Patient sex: M
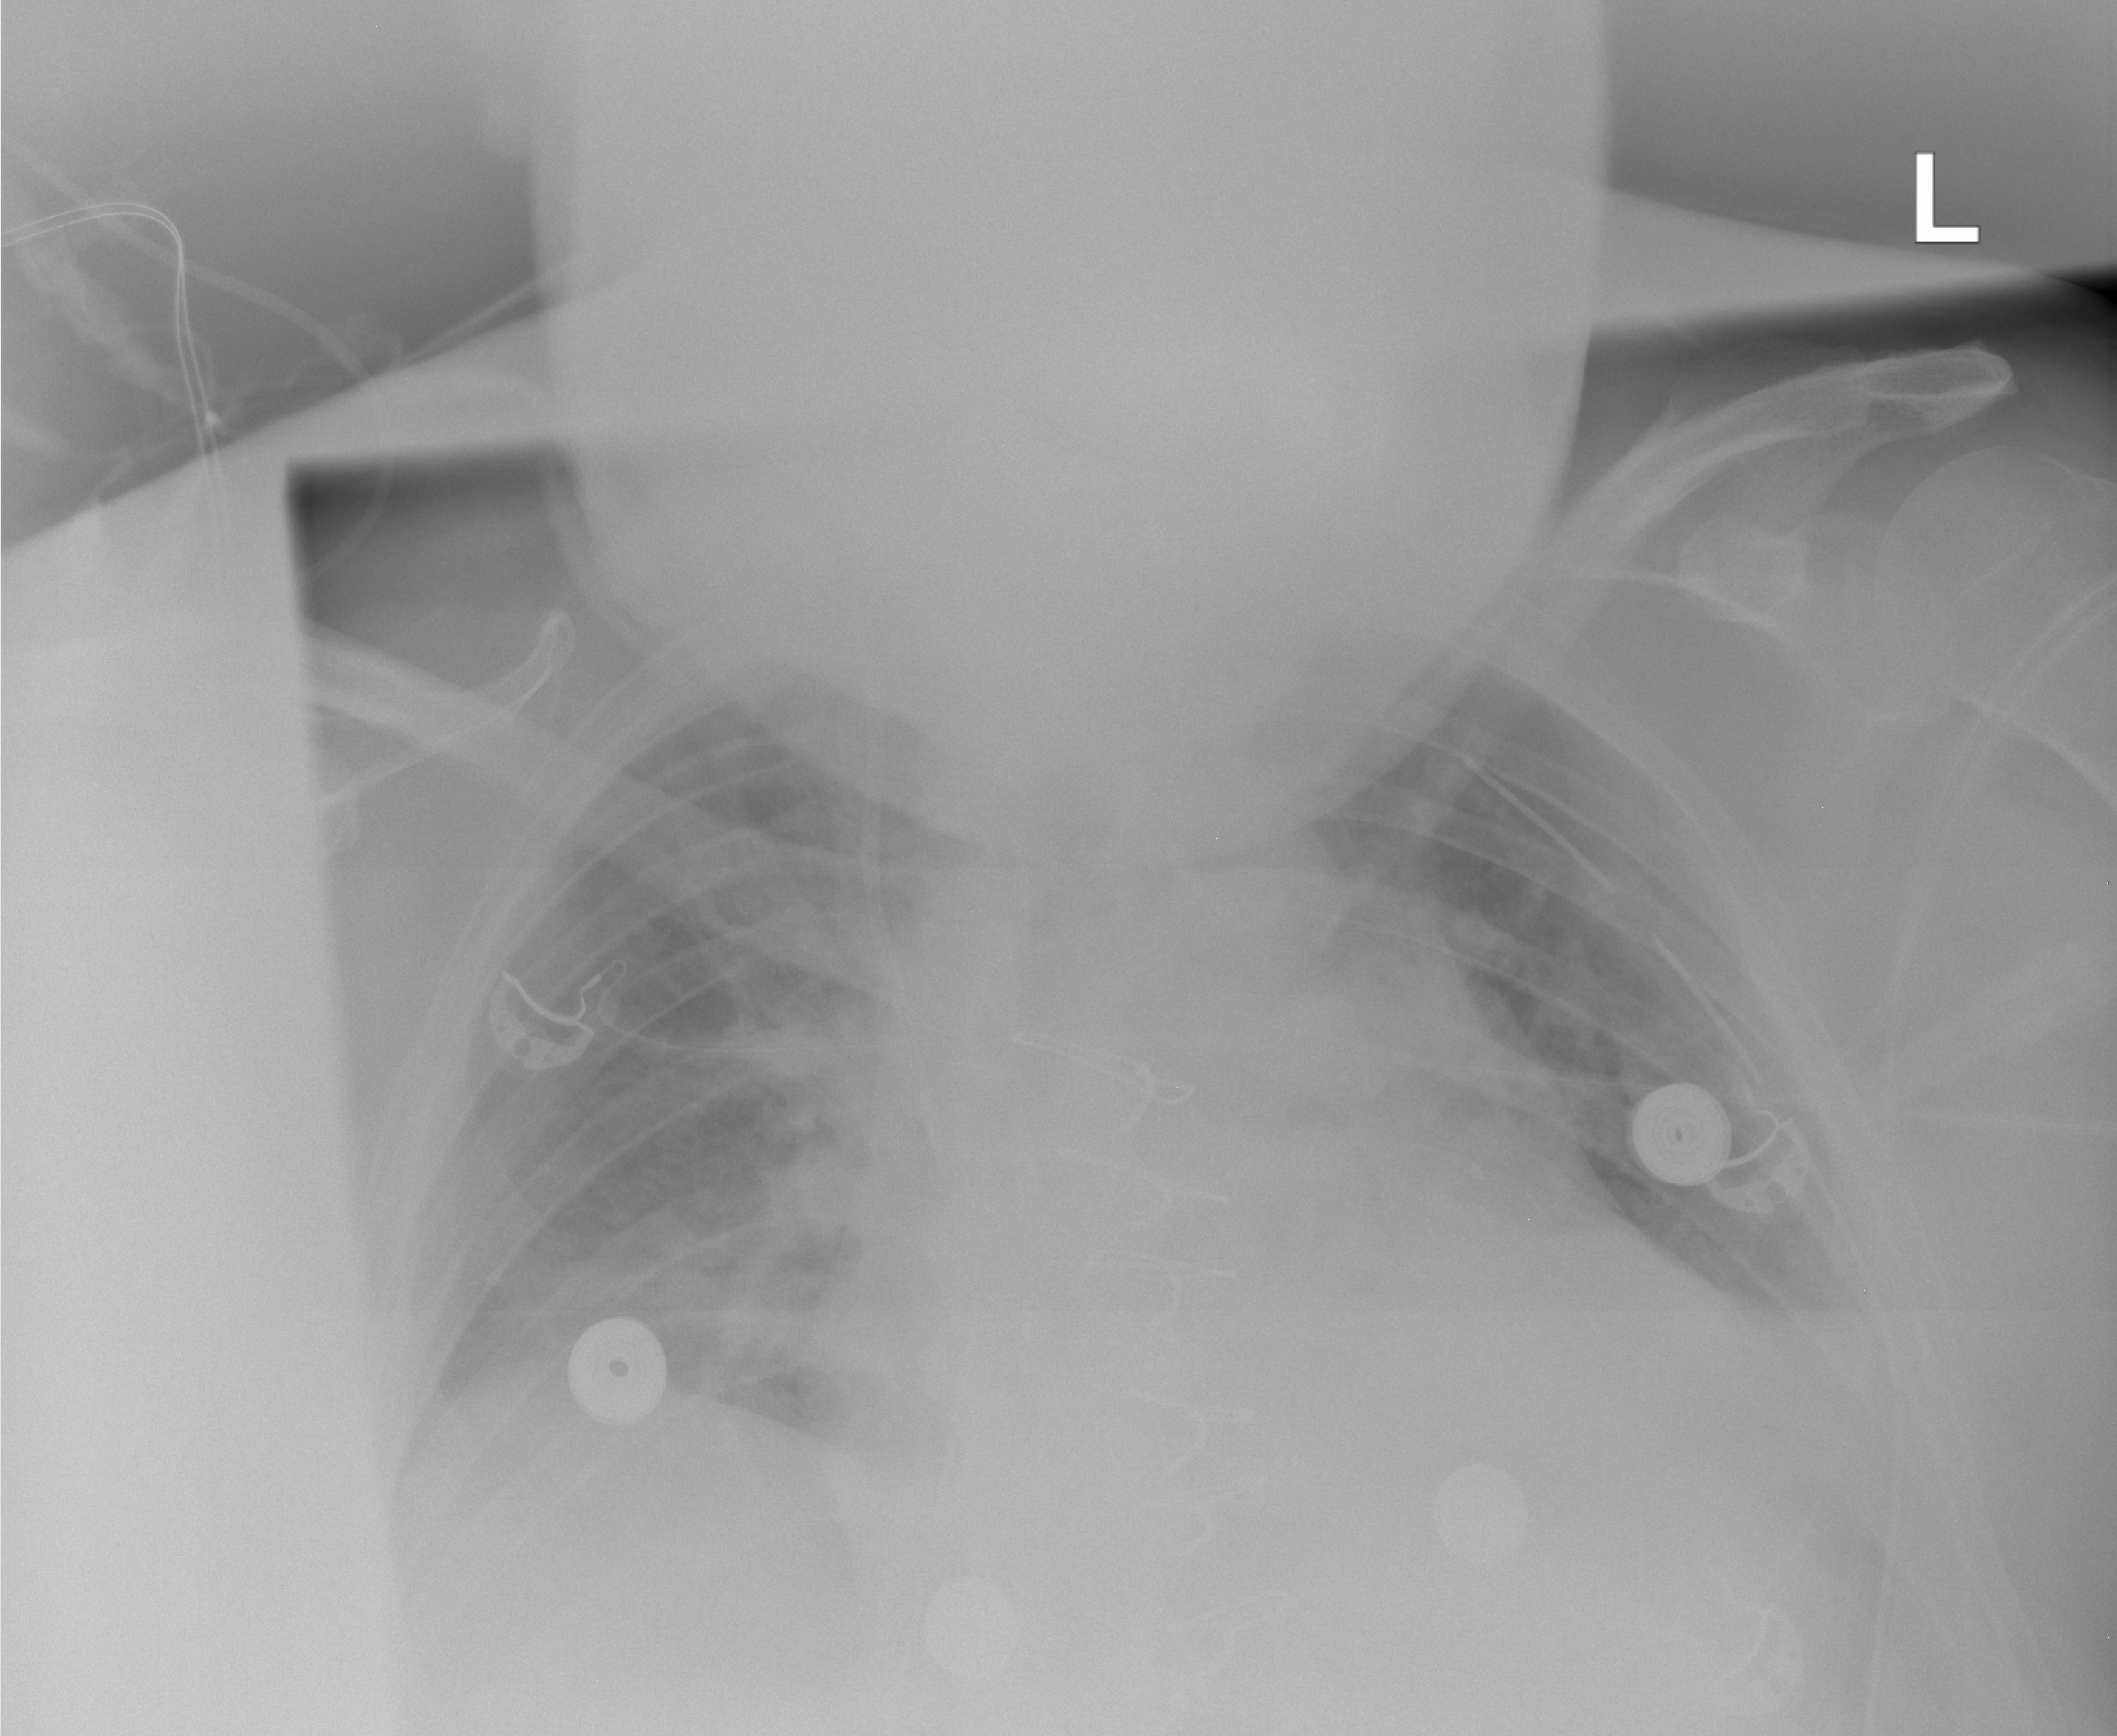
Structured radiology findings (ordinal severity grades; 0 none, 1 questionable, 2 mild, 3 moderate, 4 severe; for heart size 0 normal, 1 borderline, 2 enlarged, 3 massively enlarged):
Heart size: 2
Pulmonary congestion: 0
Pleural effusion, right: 0
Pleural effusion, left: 2
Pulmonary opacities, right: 0
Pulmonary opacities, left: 0
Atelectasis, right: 0
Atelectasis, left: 2